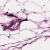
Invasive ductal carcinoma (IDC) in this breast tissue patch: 0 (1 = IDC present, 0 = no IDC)